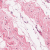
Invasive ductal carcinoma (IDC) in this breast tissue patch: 0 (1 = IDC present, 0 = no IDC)